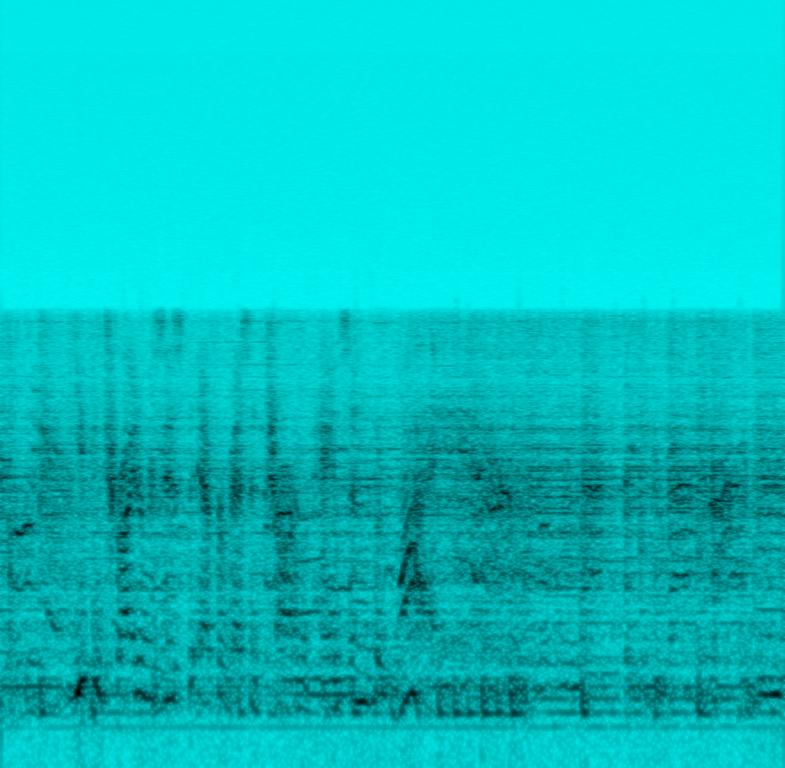
The low quality recording features flat male vocals talking over rock songs playing in the background. It sounds like a documentary about music. The recording is muffled, noisy and in mono, as it was probably recorded with a phone.